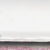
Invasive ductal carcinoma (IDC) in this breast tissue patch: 0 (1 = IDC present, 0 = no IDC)